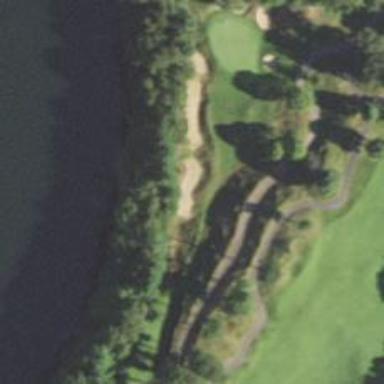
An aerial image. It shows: Golf hole.